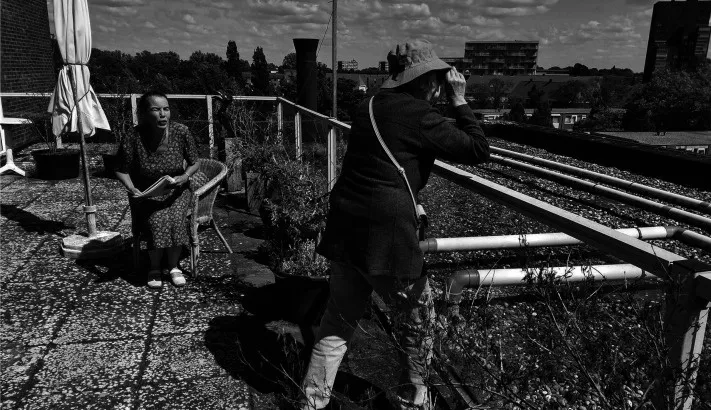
Afke as 'neighborhood watch' on her rooftop garden.
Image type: radiology (mri)